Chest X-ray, PA view. Patient: 54 years old, sex F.
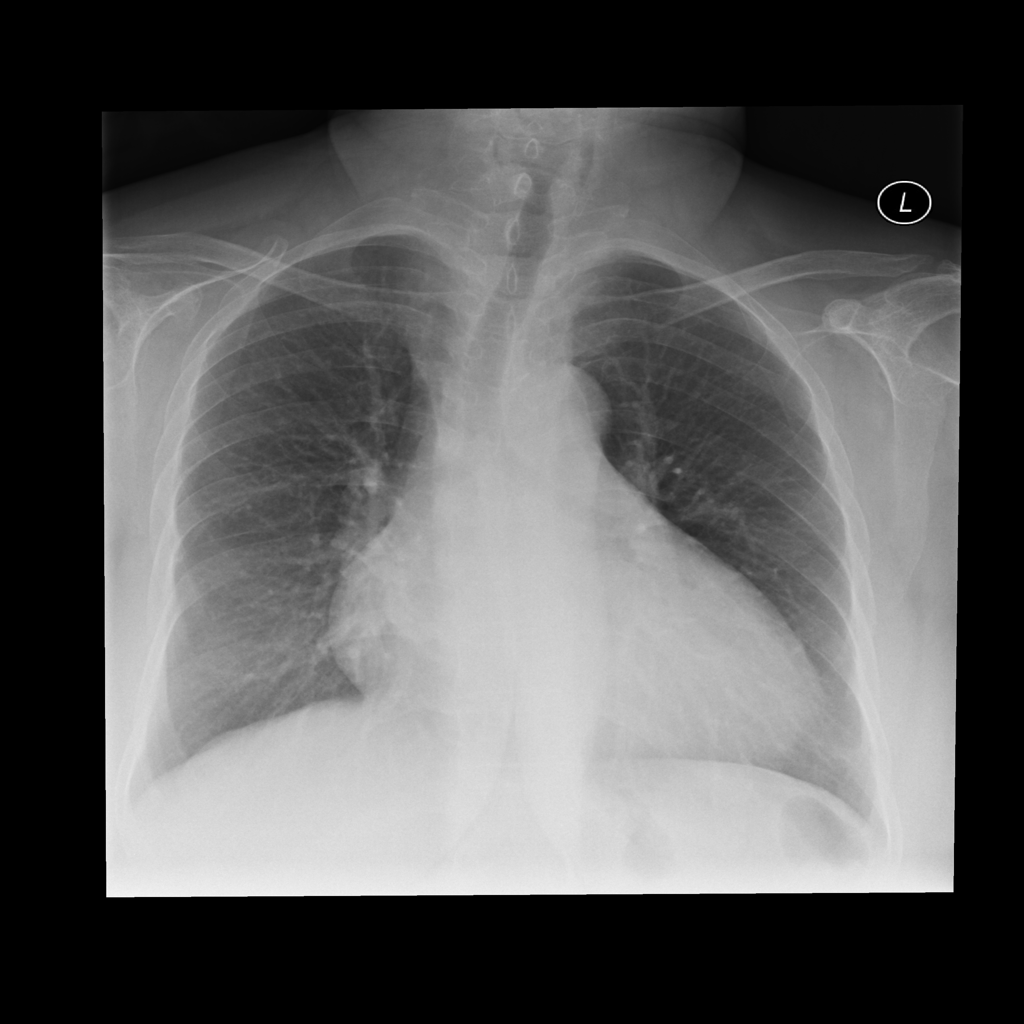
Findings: Cardiomegaly